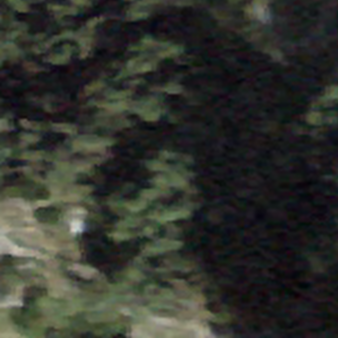
Label: other